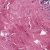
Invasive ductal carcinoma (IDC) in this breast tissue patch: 0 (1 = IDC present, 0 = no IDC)